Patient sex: M
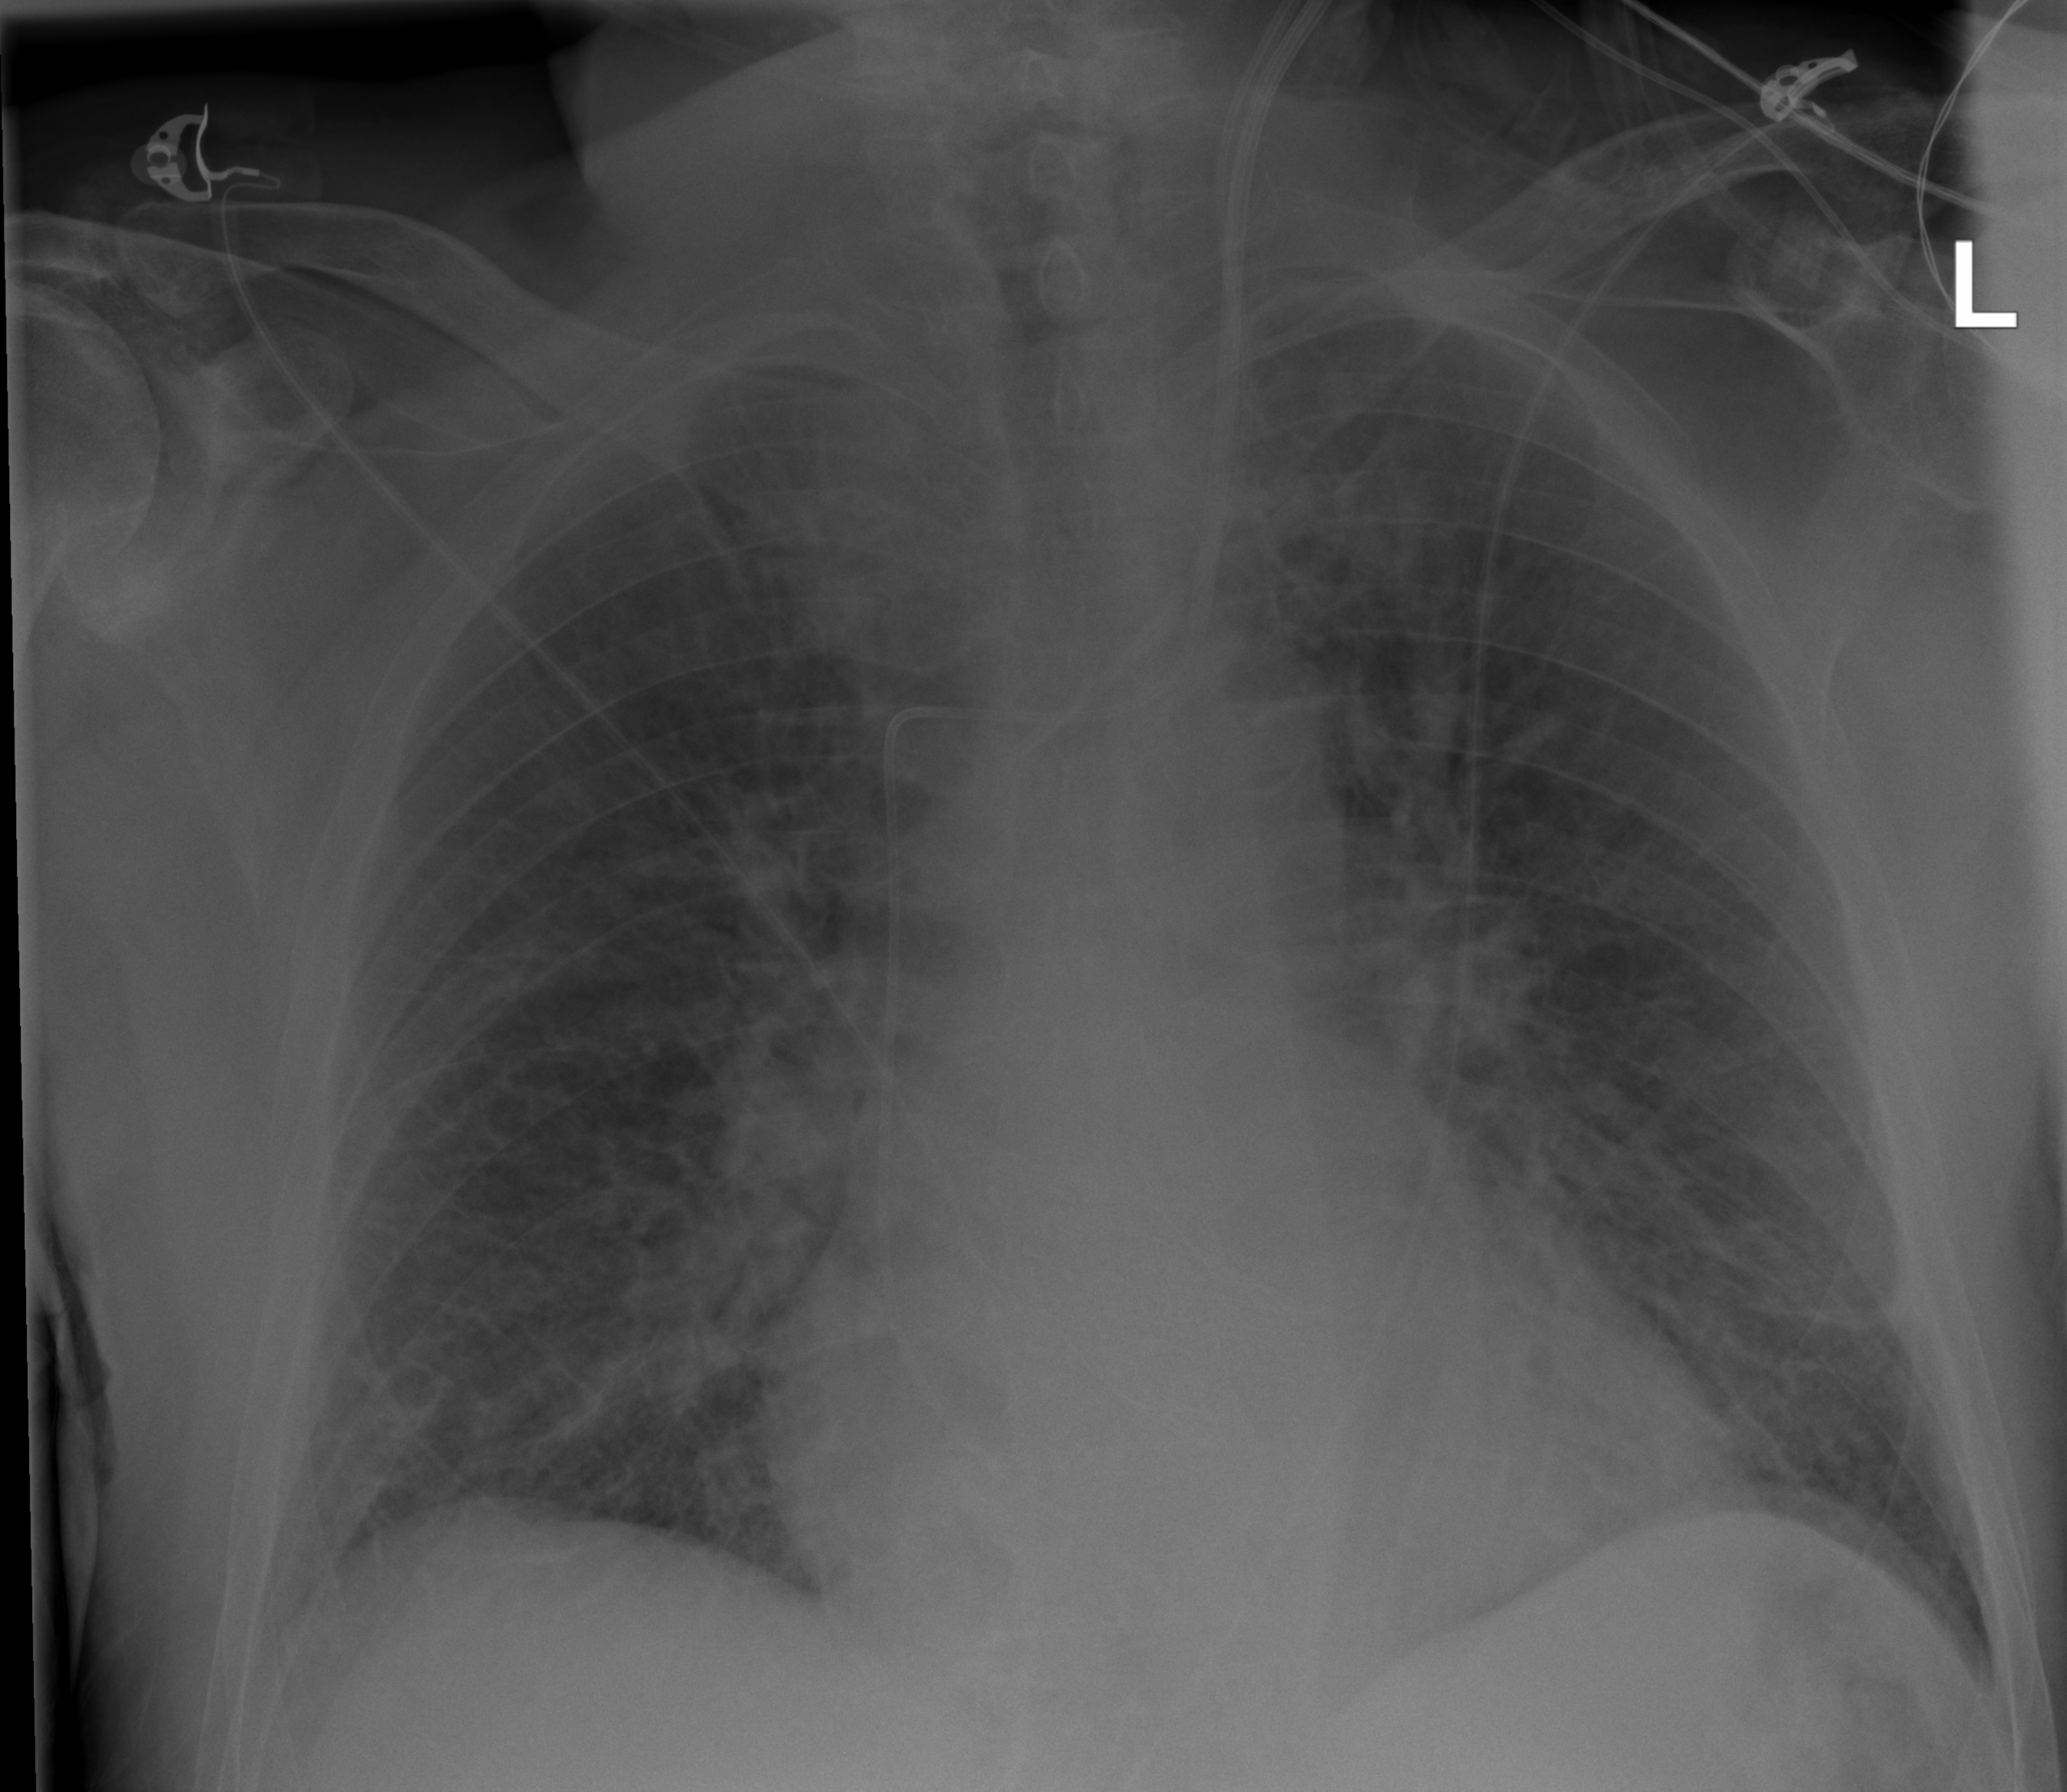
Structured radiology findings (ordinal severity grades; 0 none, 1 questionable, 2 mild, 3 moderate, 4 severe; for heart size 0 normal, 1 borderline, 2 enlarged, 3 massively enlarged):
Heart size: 2
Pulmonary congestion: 2
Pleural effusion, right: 0
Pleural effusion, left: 0
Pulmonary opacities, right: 2
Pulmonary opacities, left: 2
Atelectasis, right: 2
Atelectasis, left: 2